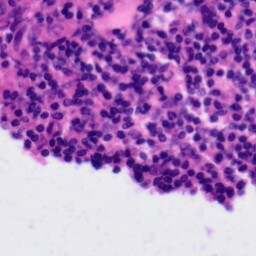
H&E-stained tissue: Tonsil